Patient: sex F, age 75
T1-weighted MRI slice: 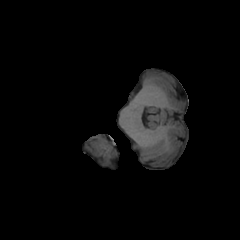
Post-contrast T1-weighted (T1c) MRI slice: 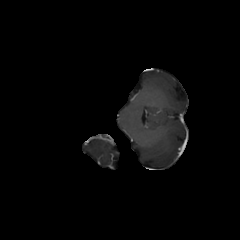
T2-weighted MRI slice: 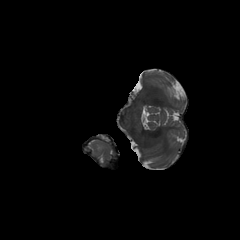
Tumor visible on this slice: no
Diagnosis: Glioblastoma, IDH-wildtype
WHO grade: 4